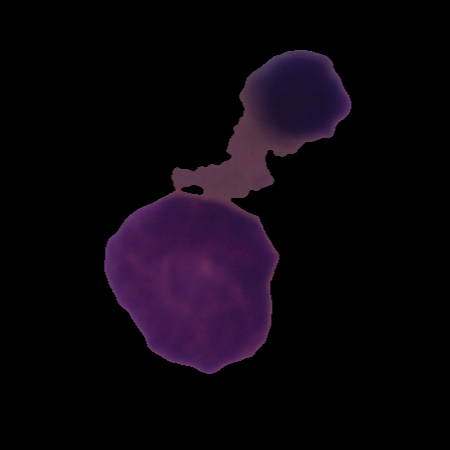
Label: healthy